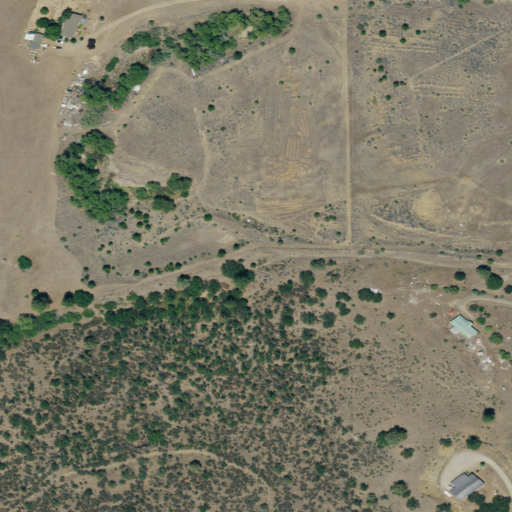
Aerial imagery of valley in California named Guys Gulch containing grassland, shrub, deciduous forest, evergreen forest, herbaceous wetlands, open development, low intensity development, and cultivated crops